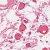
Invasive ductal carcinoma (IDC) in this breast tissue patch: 0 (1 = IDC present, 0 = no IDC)